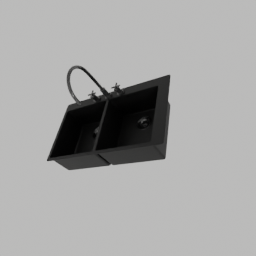
Label: appliances